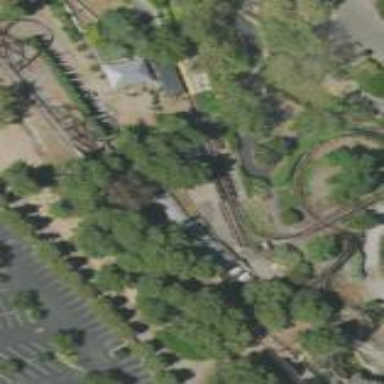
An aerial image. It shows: Amusement ride.